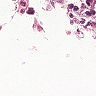
Metastatic tissue present: no